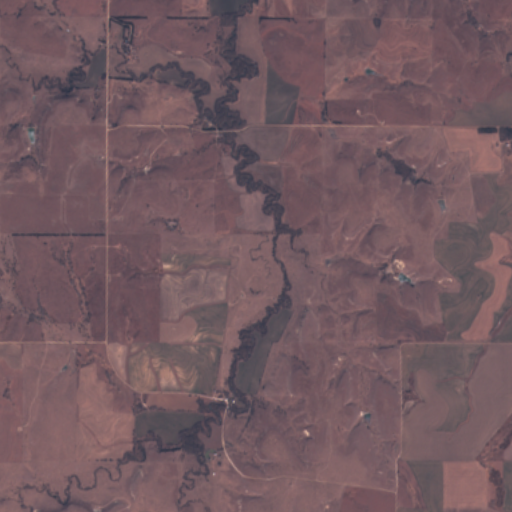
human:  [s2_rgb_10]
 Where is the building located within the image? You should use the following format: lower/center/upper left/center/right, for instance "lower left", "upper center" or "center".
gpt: The building is located in the upper right of the image.
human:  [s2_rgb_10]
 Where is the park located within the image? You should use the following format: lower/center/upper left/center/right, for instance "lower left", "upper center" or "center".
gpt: There is no park in the image.